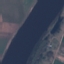
Label: River